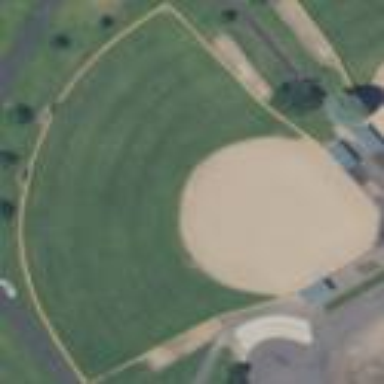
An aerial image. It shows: Baseball pitch for leisure land.